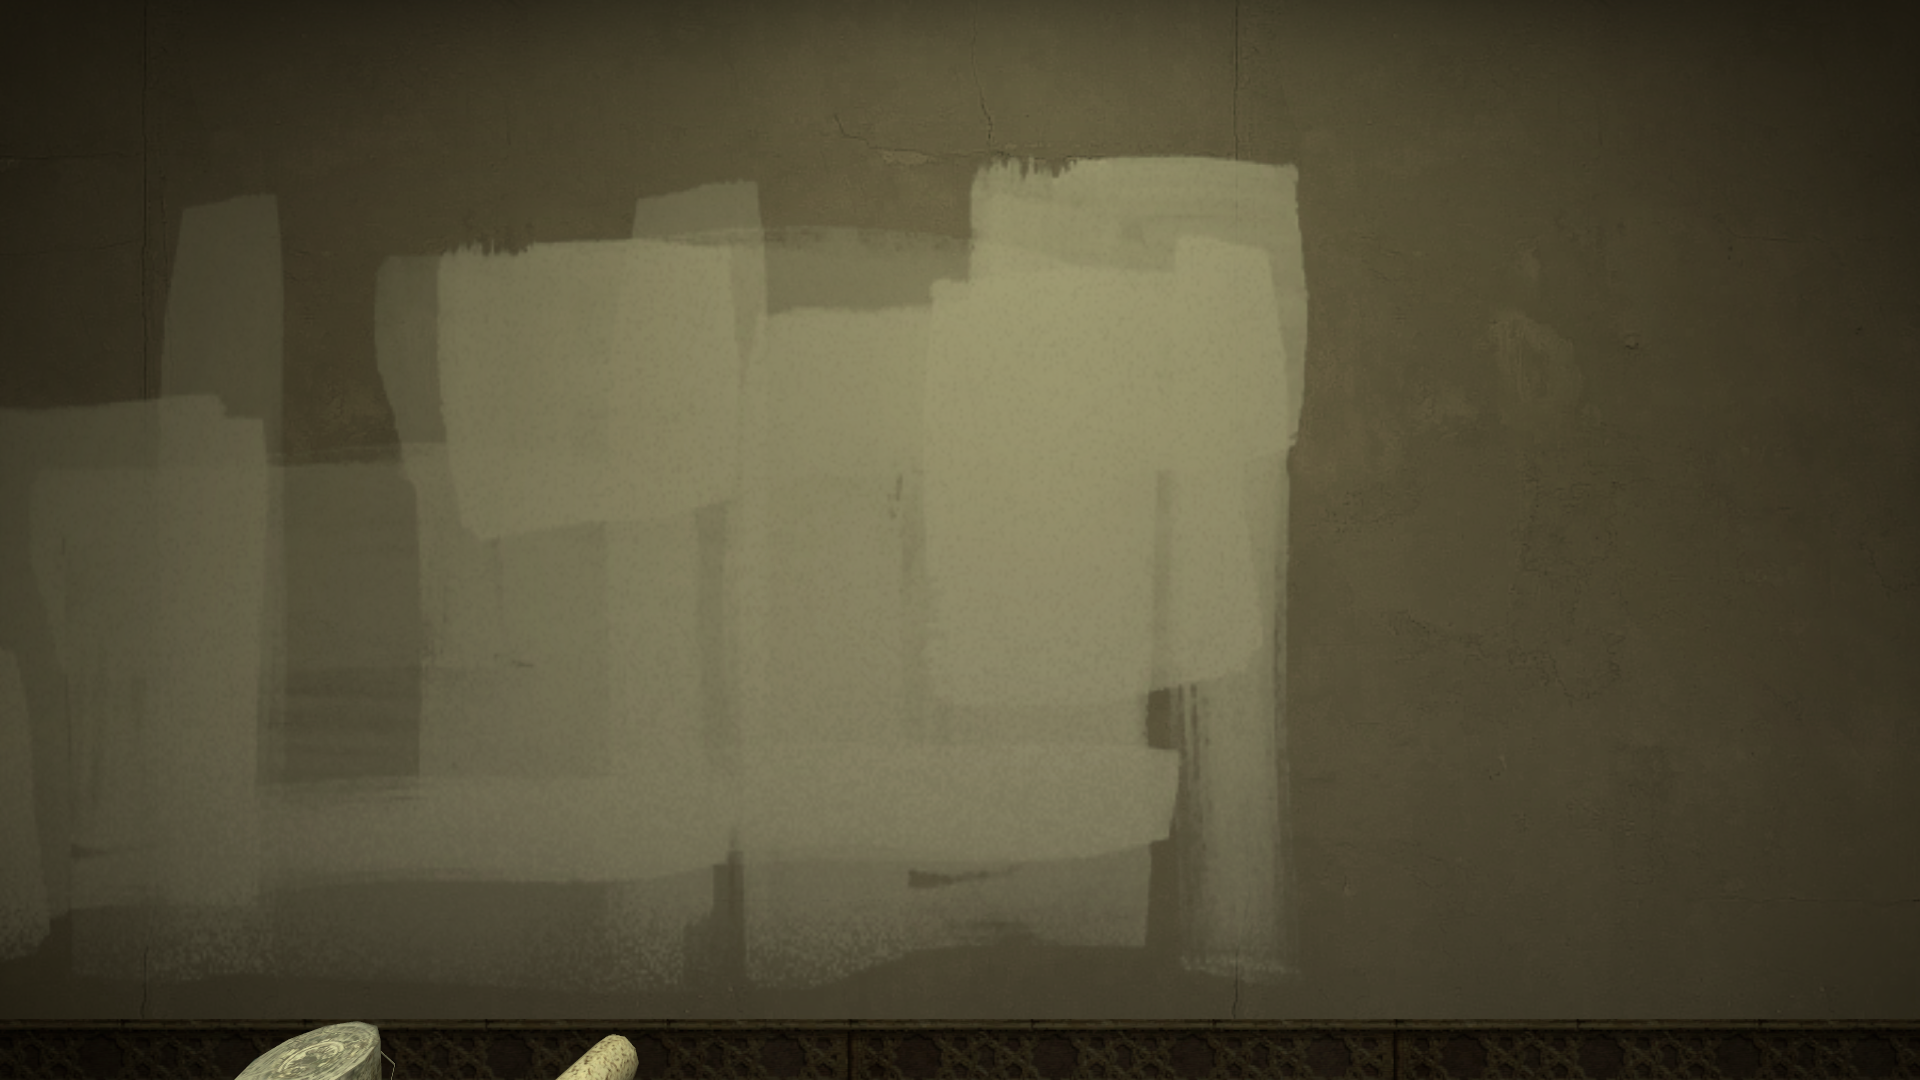
Map: de_mirage